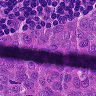
Metastatic tissue present: yes